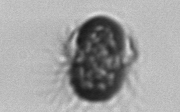
Label: Mesodinium